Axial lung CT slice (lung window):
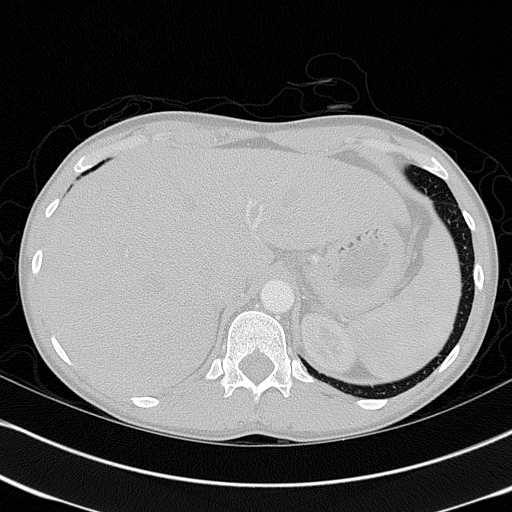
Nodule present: no